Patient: sex F, age 44
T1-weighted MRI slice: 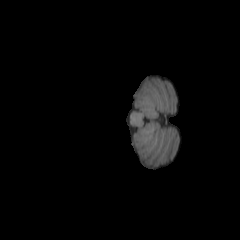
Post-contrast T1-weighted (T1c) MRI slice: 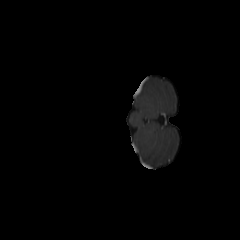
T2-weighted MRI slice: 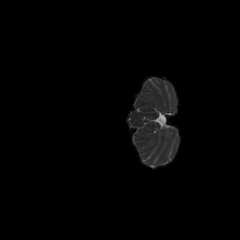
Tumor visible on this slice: no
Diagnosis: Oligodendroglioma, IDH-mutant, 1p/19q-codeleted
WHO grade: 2